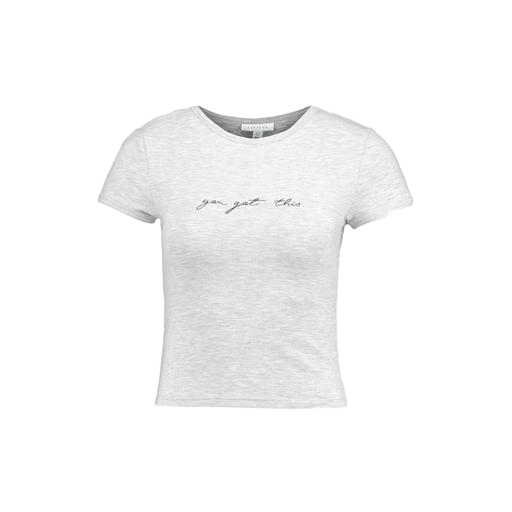
accent t-shirt, graphic t-shirt, graphic tee, white background